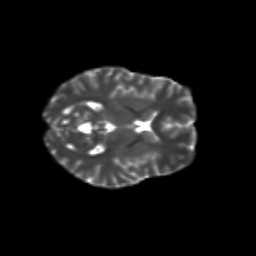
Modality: T2w
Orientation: axial
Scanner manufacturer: siemens
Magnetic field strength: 3 T
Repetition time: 9.2 s
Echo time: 0.084 s